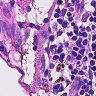
Metastatic tissue present: no